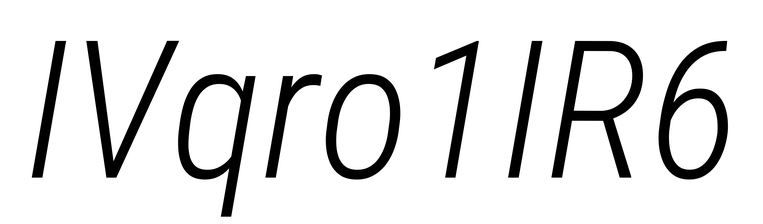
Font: Roboto-Italic_Condensed_Light_Italic